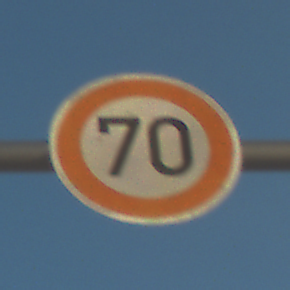
Verkehrszeichen: Geschwindigkeit70
Umgebung: Outdoor, Beach
Tageszeit: SunriseSunset
Wetter: Clear
Licht: Natural
Jahreszeit: NotSpecified
Kontrast: HighContrast